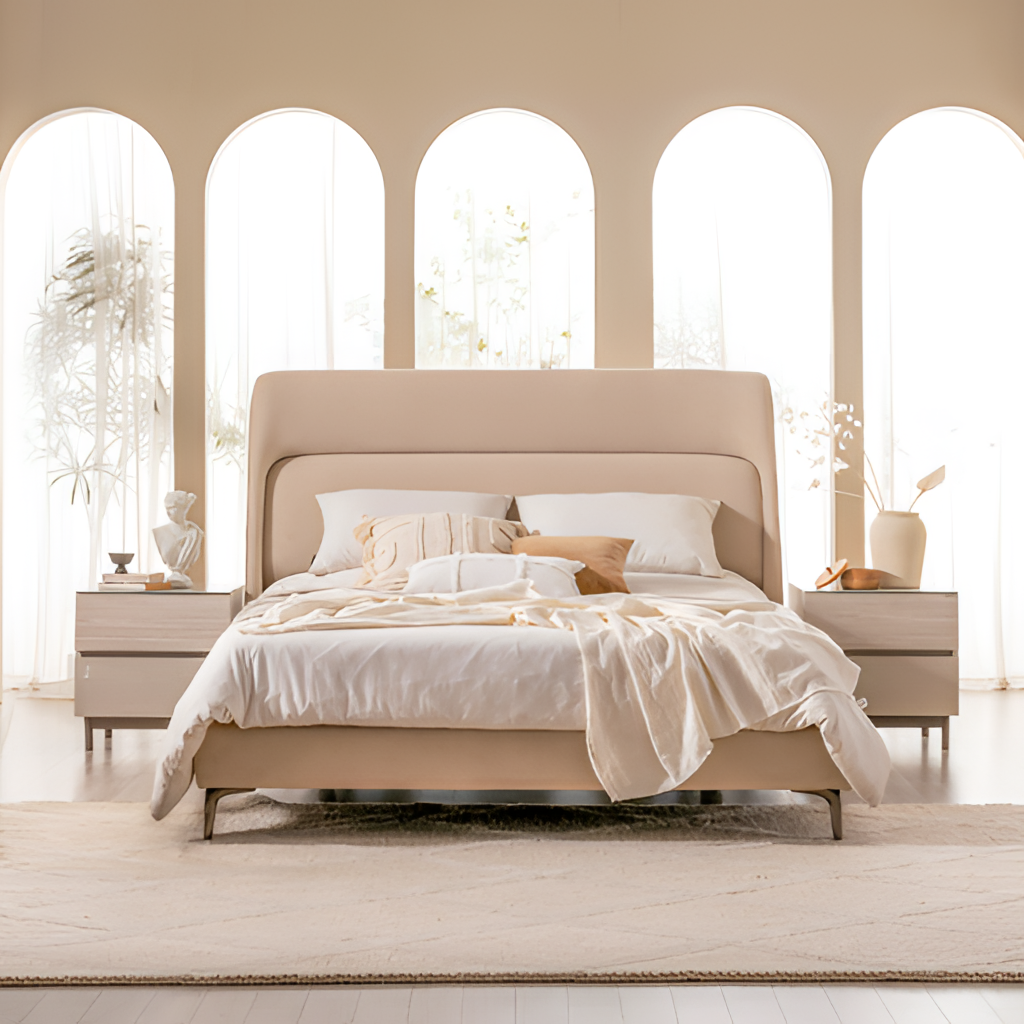
bedroom, beige fabric bed, paint wallpaper, with solid pattern, minimalist, beige wood flooring, with plank pattern